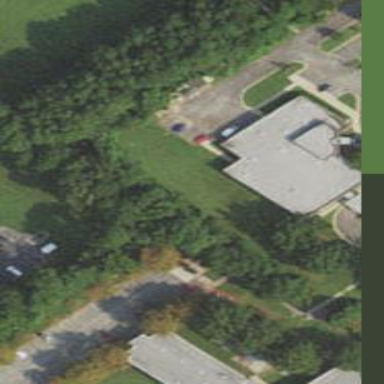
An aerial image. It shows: Clinic building offering healthcare services.